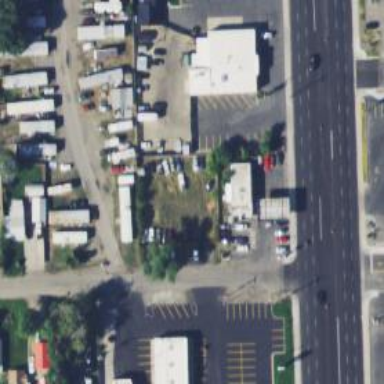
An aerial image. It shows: Convenience shop.